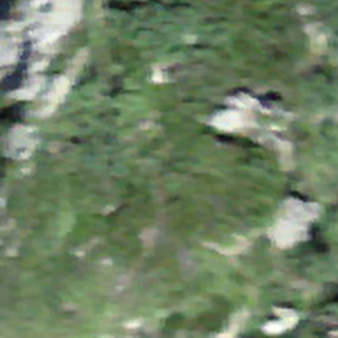
Label: bouldering_area